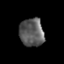
Tissue: prostate
Cell type: T cells
Senescence score: 0.3272
Nuclear area (px): 676
Mean DAPI intensity: 92.303